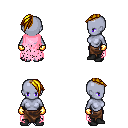
a pixel art fantasy rpg character, female body template, dark elf, purple skin, pink tattered cape, robe skirt, blonde long mohawk hairstyle, gold gloves, black shoes, four views (front, back, left, right), 2x2 character sprite sheet, small pixel art, hard edges, no anti-aliasing